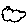
Label: cloud